問題: ∠B=90°たる直角二等辺三角形ABCがあります。AB=6㎝です。辺BC上に点Pをとり、辺AC上に点Qをとるとき、AP+PQ+QBとしてありうる最小値は何㎝ですか？
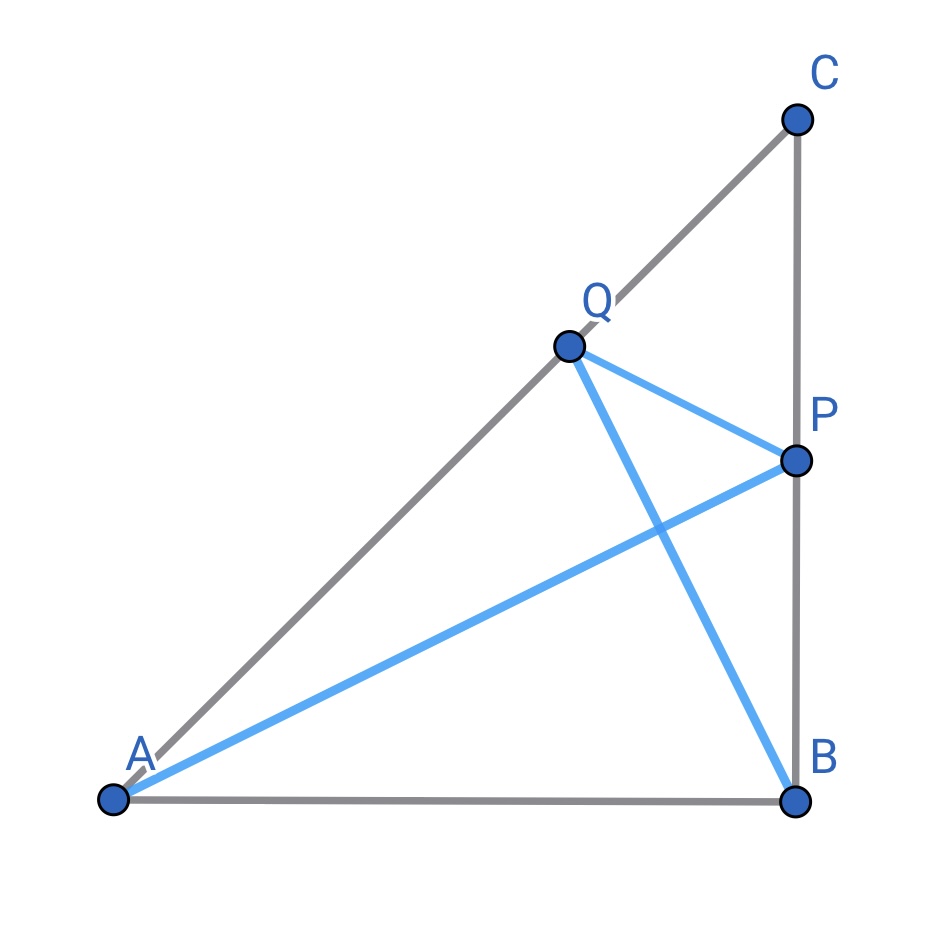
解答: 直線BCに対して点A、点Qと対称な点をそれぞれ点A'、点Qとします。また、直線CA'に対して点Bと対称な点を点B'とします。このときPQ=PQ'、QB=Q'B=Q'B'なので、AP+PQ+QBの最小値は線分AB'の長さと等しく、求める長さは6√5㎝です。
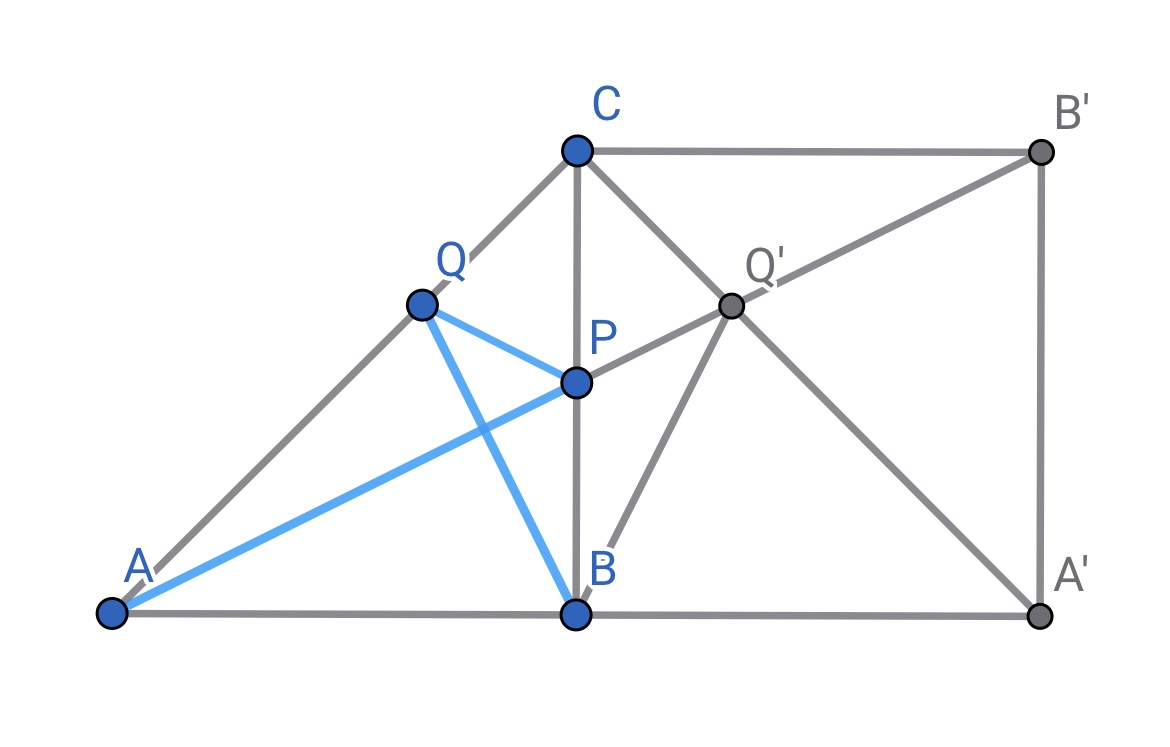
答え: 6√5㎝
タグ: 合同